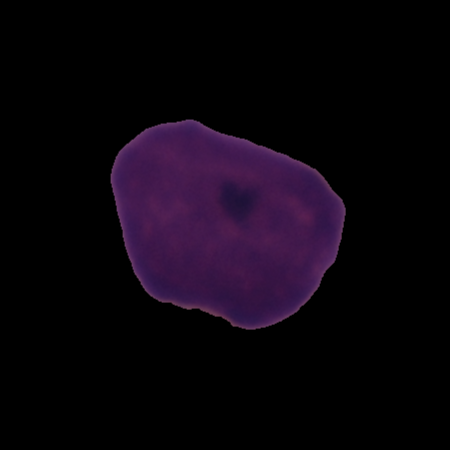
Label: healthy